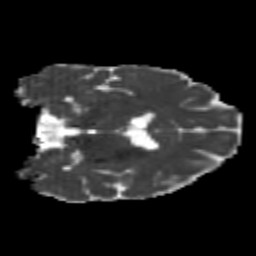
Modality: MD
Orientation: coronal
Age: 22
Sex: male
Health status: healthy
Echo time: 0.074 s